Question: I have a number of posts saved into a InnoDB table on MySQL. The table has the columns "id", "date", "user", "content". I wanted to make some statistic graphs, so I ended up using the following query to get the amount of posts per hour of yesterday:
'''
SELECT HOUR(FROM_UNIXTIME('date')) AS 'hour', COUNT(date) from fb_posts
WHERE DATE(FROM_UNIXTIME('date')) = CURDATE() - INTERVAL 1 DAY GROUP BY hour
'''
This outputs the following data:

I can edit this query to get any day I want. But what I want now is the AVERAGE of each hour of every day, so that if on Day 1 at 00 hours I have 20 posts and on Day 2 at 00 hours I have 40, I want the output to be "30". I'd like to be able to pick date periods as well if it's possible.
Thanks in advance!
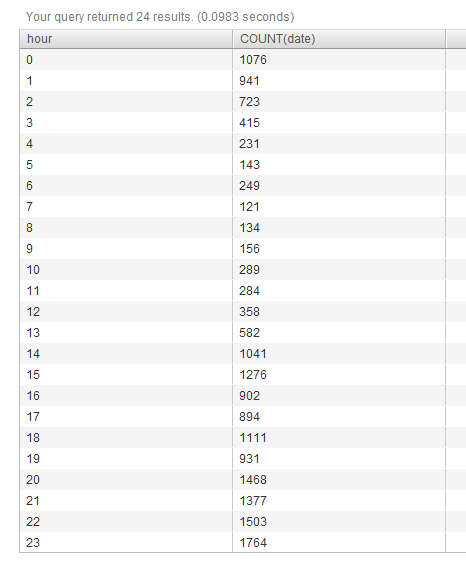
Answer: You can use a sub-query to group the data by day/hour, then take the average by hour across the sub-query.
Here's an example to give you the average count by hour for the past 7 days:
'''
select the_hour,avg(the_count)
from
(
select date(from_unixtime('date')) as the_day,
hour(from_unixtime('date')) as the_hour,
count(*) as the_count
from fb_posts
where 'date' >= unix_timestamp(current_date() - interval 7 day)
and created_on < unix_timestamp(current_date())
group by the_day,the_hour
) s
group by the_hour
'''